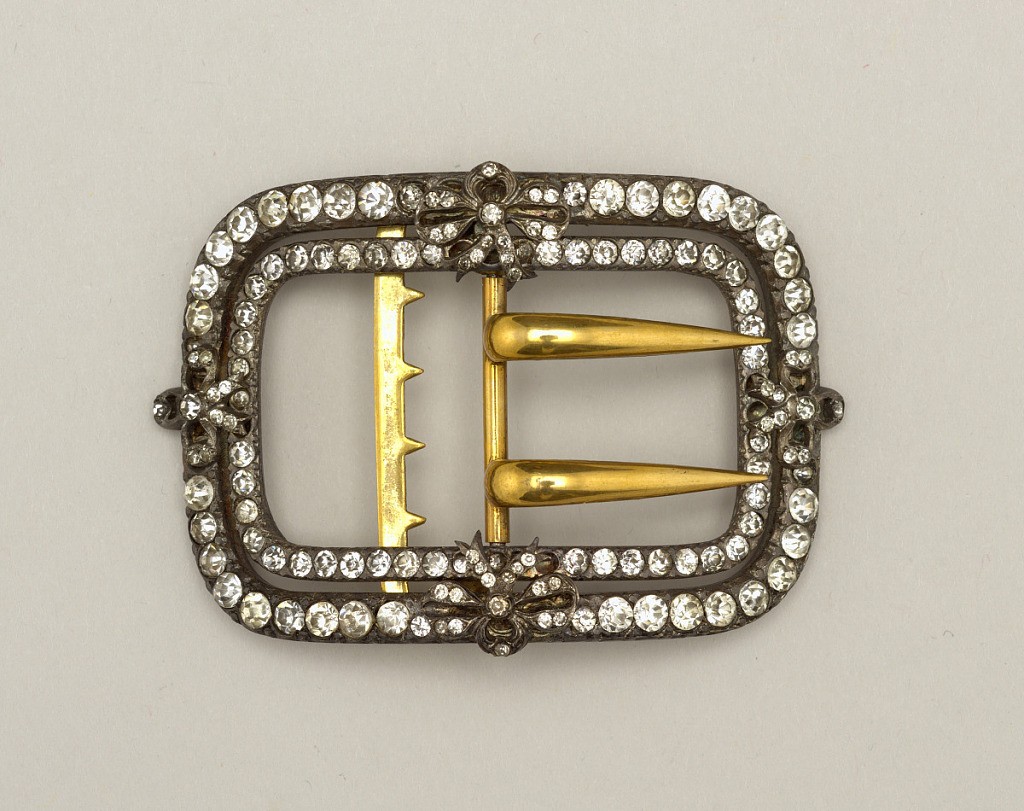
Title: Buckle
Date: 19th century
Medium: Steel, brass, citrines
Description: Rectangular buckle with rounded corners; design of a double row of citrines held together in four places by bow knots; prongs and fastener made of brass.